Question: I am developing an iPhone app, and I am the following problem.
I have declared the outlets and properties for UILabel in my header file, but in XIB I am not able to find the outlets for UILabel.
Here is a snippet which shows my header file declaration of IBOutlets for UILabels:

What should I do?
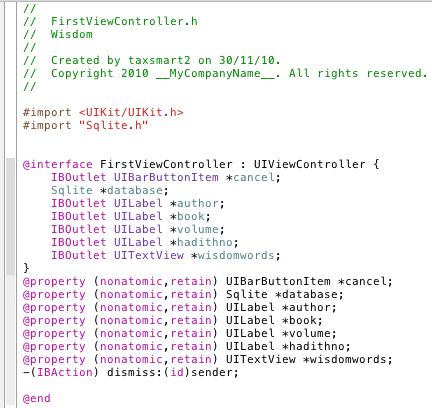
Answer: Make sure your NIB's class is set to FirstViewController by opening it on Interface Builder and pressing CMD+4 then checking that the CLASS field is set appropriately.